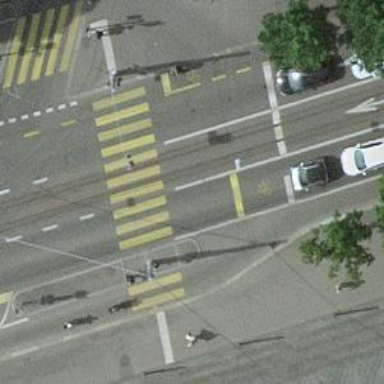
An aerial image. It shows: Tertiary road with asphalt surface and designated lane for cycling on both sides.